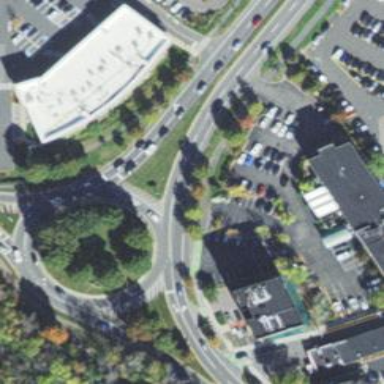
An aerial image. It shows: Asphalt road marked as trunk highway leading to roundabout.